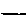
Label: line